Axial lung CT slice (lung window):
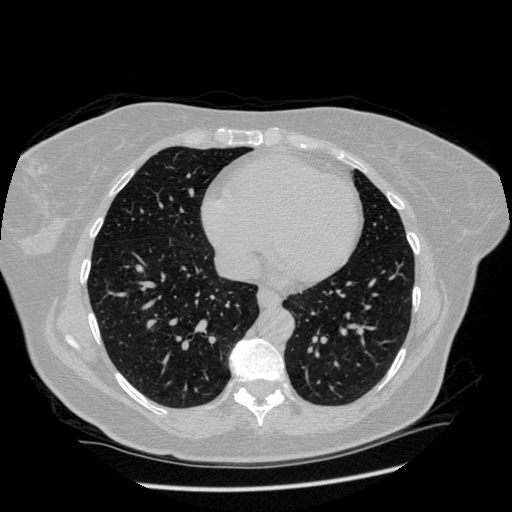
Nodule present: no